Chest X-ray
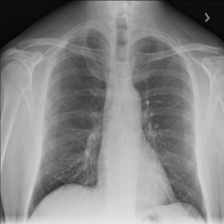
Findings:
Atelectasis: negative
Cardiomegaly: negative
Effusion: negative
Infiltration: negative
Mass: negative
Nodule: negative
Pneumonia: negative
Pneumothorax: negative
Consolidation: negative
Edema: negative
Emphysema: negative
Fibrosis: negative
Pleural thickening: positive
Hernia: negative